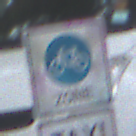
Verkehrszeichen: BeginnFahrradzone
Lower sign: BesondereFahrzeugeUndTransportgueter1
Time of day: MorningAfternoon
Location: Outdoor (Urban)
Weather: Overcast
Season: NotSpecified
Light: Natural